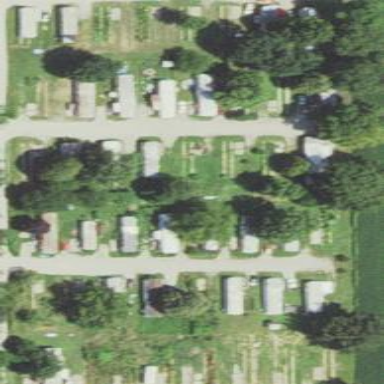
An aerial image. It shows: Residential area with mobile homes.